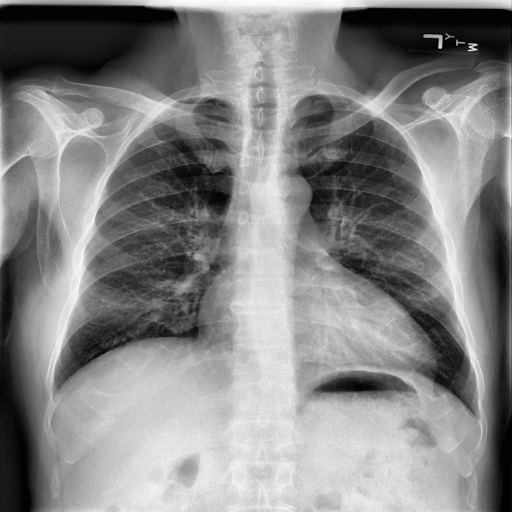
Finding: NORMAL